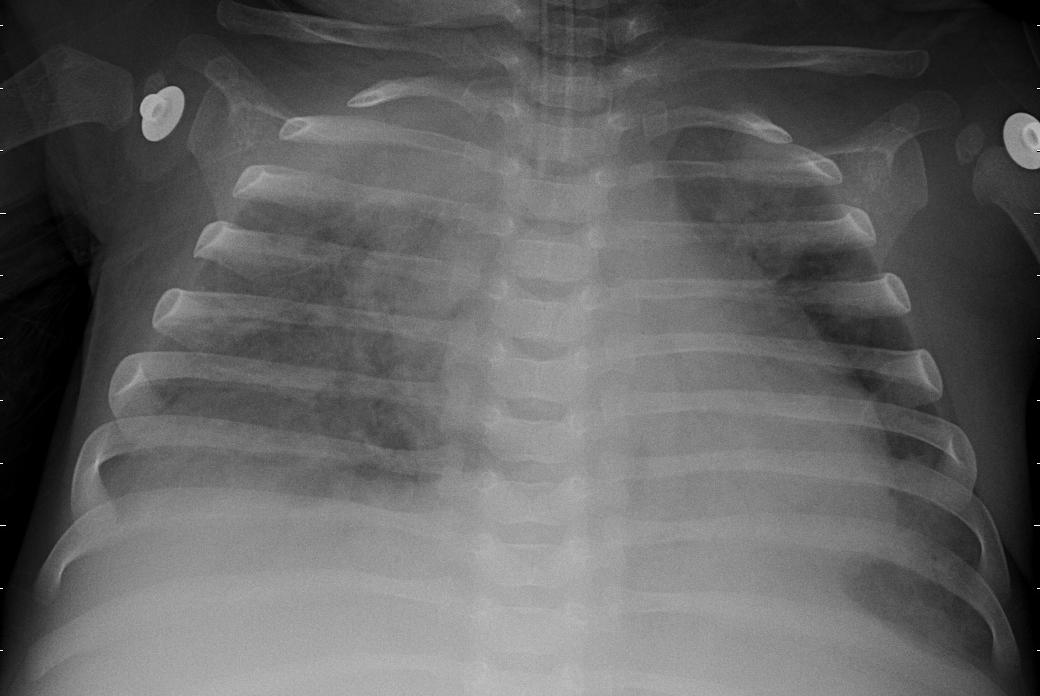
Diagnosis: PNEUMONIA